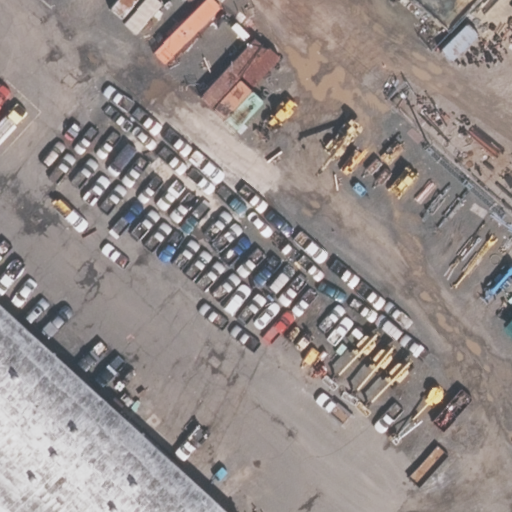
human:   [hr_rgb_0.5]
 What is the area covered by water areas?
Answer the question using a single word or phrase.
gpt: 0m2

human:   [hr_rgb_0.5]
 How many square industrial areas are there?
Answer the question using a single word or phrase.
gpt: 0

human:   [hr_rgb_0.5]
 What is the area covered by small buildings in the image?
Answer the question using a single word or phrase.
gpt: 0m2

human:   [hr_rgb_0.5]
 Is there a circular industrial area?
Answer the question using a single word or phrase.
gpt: no

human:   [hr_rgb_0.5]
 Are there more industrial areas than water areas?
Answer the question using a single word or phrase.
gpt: yes

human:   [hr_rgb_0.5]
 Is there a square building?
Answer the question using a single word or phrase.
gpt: no

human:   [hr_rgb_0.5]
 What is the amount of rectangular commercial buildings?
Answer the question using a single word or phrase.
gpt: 0

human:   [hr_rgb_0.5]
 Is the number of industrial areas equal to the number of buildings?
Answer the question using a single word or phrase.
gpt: yes

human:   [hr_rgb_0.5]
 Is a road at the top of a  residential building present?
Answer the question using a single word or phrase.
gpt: no

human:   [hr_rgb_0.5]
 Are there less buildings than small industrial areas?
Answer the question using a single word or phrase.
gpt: no

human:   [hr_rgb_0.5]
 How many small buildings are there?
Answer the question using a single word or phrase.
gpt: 0

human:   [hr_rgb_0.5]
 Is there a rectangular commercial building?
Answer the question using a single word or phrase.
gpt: no

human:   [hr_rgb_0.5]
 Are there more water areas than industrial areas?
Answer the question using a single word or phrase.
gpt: no

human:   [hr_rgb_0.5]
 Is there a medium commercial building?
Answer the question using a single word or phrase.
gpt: no

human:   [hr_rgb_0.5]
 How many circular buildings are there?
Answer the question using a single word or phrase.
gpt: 0

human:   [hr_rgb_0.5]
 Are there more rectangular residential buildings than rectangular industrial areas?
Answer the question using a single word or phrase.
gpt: no

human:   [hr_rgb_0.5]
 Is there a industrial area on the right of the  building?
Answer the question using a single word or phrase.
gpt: yes

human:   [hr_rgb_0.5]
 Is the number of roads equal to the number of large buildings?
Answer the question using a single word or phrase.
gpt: no

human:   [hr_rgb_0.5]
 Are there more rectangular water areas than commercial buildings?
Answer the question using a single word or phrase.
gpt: no

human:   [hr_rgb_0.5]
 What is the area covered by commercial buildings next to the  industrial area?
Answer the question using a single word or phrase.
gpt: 1329m2

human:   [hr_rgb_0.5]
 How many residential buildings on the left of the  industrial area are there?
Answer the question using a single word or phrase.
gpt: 0

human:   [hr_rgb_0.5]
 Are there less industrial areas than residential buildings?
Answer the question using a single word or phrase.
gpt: no

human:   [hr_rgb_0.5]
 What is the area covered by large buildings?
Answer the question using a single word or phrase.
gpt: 1329m2

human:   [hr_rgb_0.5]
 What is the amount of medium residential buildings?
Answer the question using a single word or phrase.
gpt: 0

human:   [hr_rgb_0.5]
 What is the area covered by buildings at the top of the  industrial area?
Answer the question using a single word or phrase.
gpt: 1329m2

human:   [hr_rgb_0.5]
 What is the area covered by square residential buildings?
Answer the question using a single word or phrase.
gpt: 0m2

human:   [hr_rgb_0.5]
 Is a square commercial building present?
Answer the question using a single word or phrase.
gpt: no

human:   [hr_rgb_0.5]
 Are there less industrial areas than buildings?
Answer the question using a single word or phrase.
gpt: no

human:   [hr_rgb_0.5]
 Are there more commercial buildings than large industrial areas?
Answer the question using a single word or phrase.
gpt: no

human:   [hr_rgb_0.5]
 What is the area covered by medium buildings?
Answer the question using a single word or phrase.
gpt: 0m2

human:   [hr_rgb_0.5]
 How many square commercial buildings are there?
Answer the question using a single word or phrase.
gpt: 0

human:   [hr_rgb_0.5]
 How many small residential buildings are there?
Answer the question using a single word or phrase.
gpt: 0

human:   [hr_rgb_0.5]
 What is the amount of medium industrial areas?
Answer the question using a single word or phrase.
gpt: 0

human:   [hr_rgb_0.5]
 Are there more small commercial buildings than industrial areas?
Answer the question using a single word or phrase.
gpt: no

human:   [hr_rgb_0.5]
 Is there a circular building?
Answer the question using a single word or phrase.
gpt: no

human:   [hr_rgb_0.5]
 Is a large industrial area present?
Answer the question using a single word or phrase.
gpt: yes